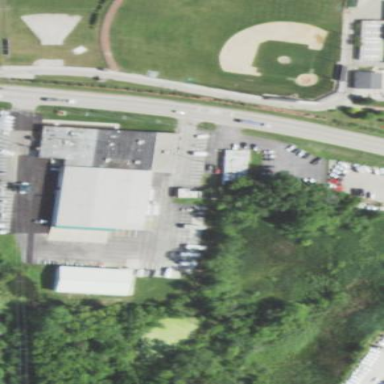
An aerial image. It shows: Retail building with storage rental shop.